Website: lowes
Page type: customer-info-address
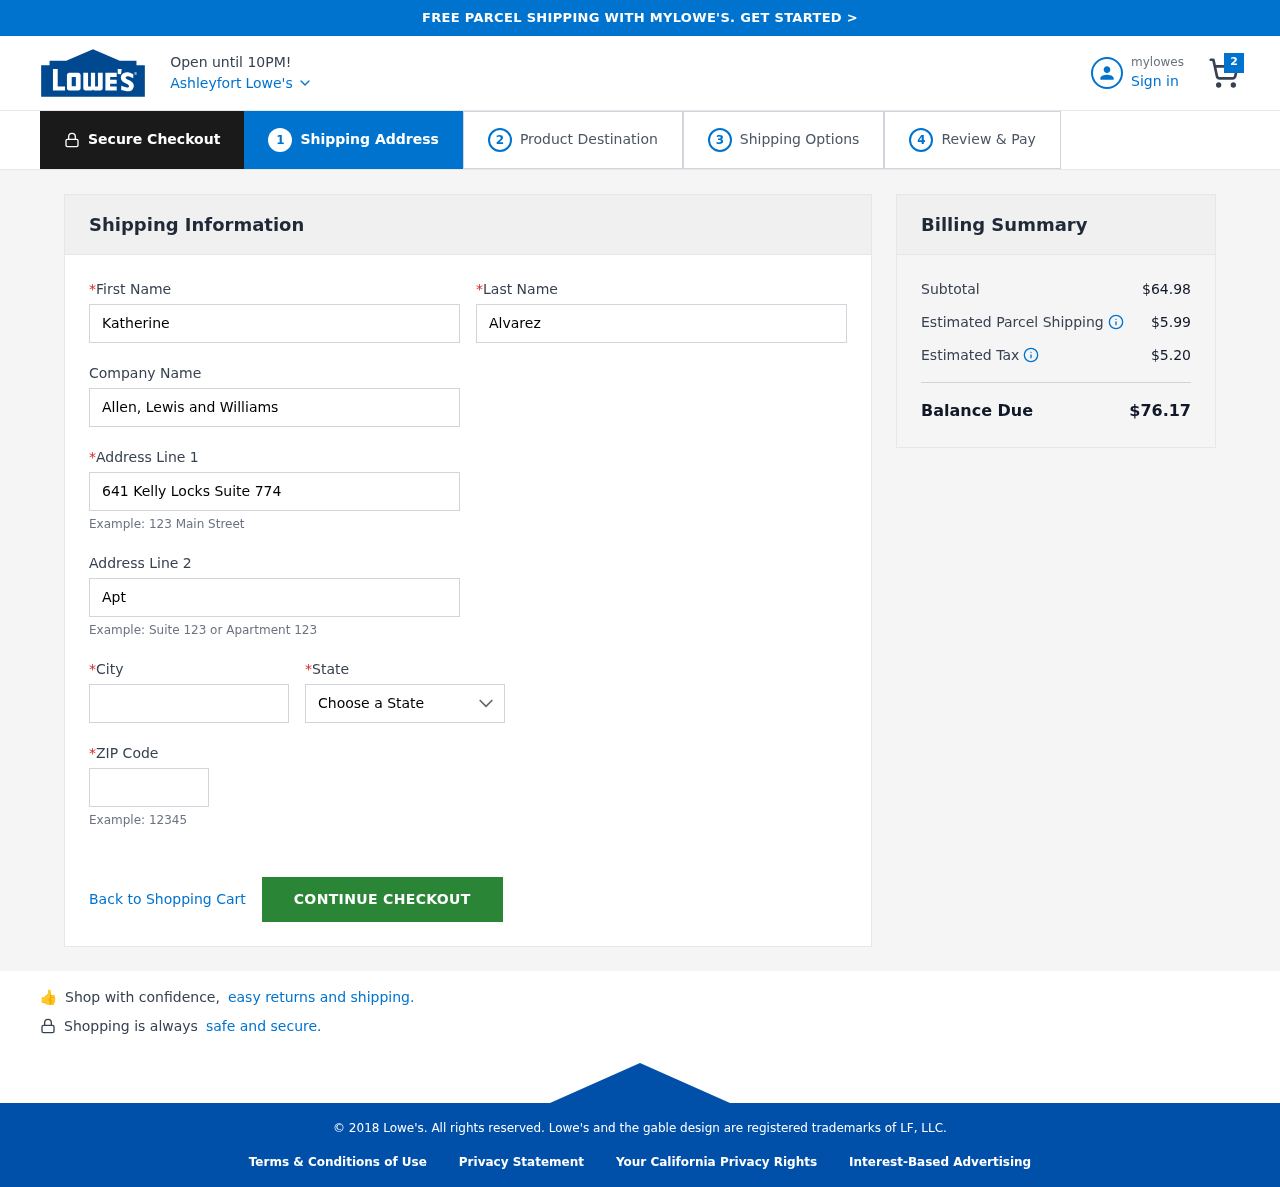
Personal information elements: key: PII_CITY
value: Ashleyfort
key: PII_COMPANY
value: Allen, Lewis and Williams
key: PII_FIRSTNAME
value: Katherine
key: PII_LASTNAME
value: Alvarez
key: PII_POSTCODE
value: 12802
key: PII_STATE
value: Nevada
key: PII_STREET
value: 641 Kelly Locks Suite 774
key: PII_STREET2
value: Apt. 000
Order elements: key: ORDER_NUM_ITEMS
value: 2
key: ORDER_SUBTOTAL
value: $64.98
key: ORDER_SHIPPING_COST
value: $5.99
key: ORDER_TAX
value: $5.20
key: ORDER_TOTAL
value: $76.17